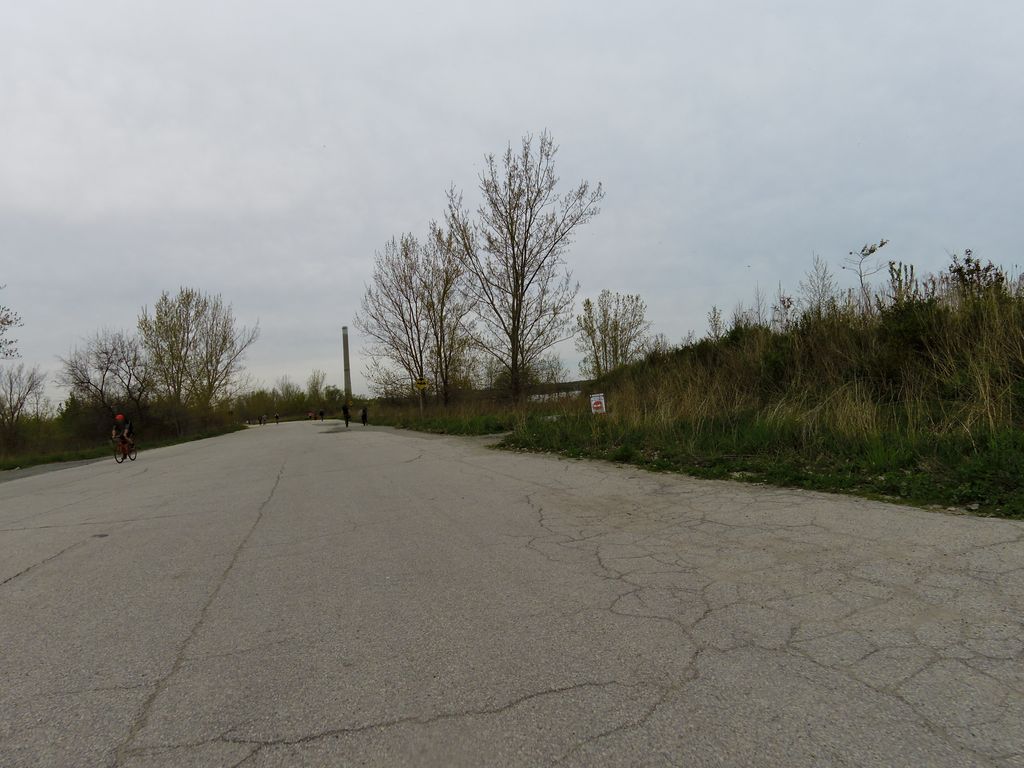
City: toronto